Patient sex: M
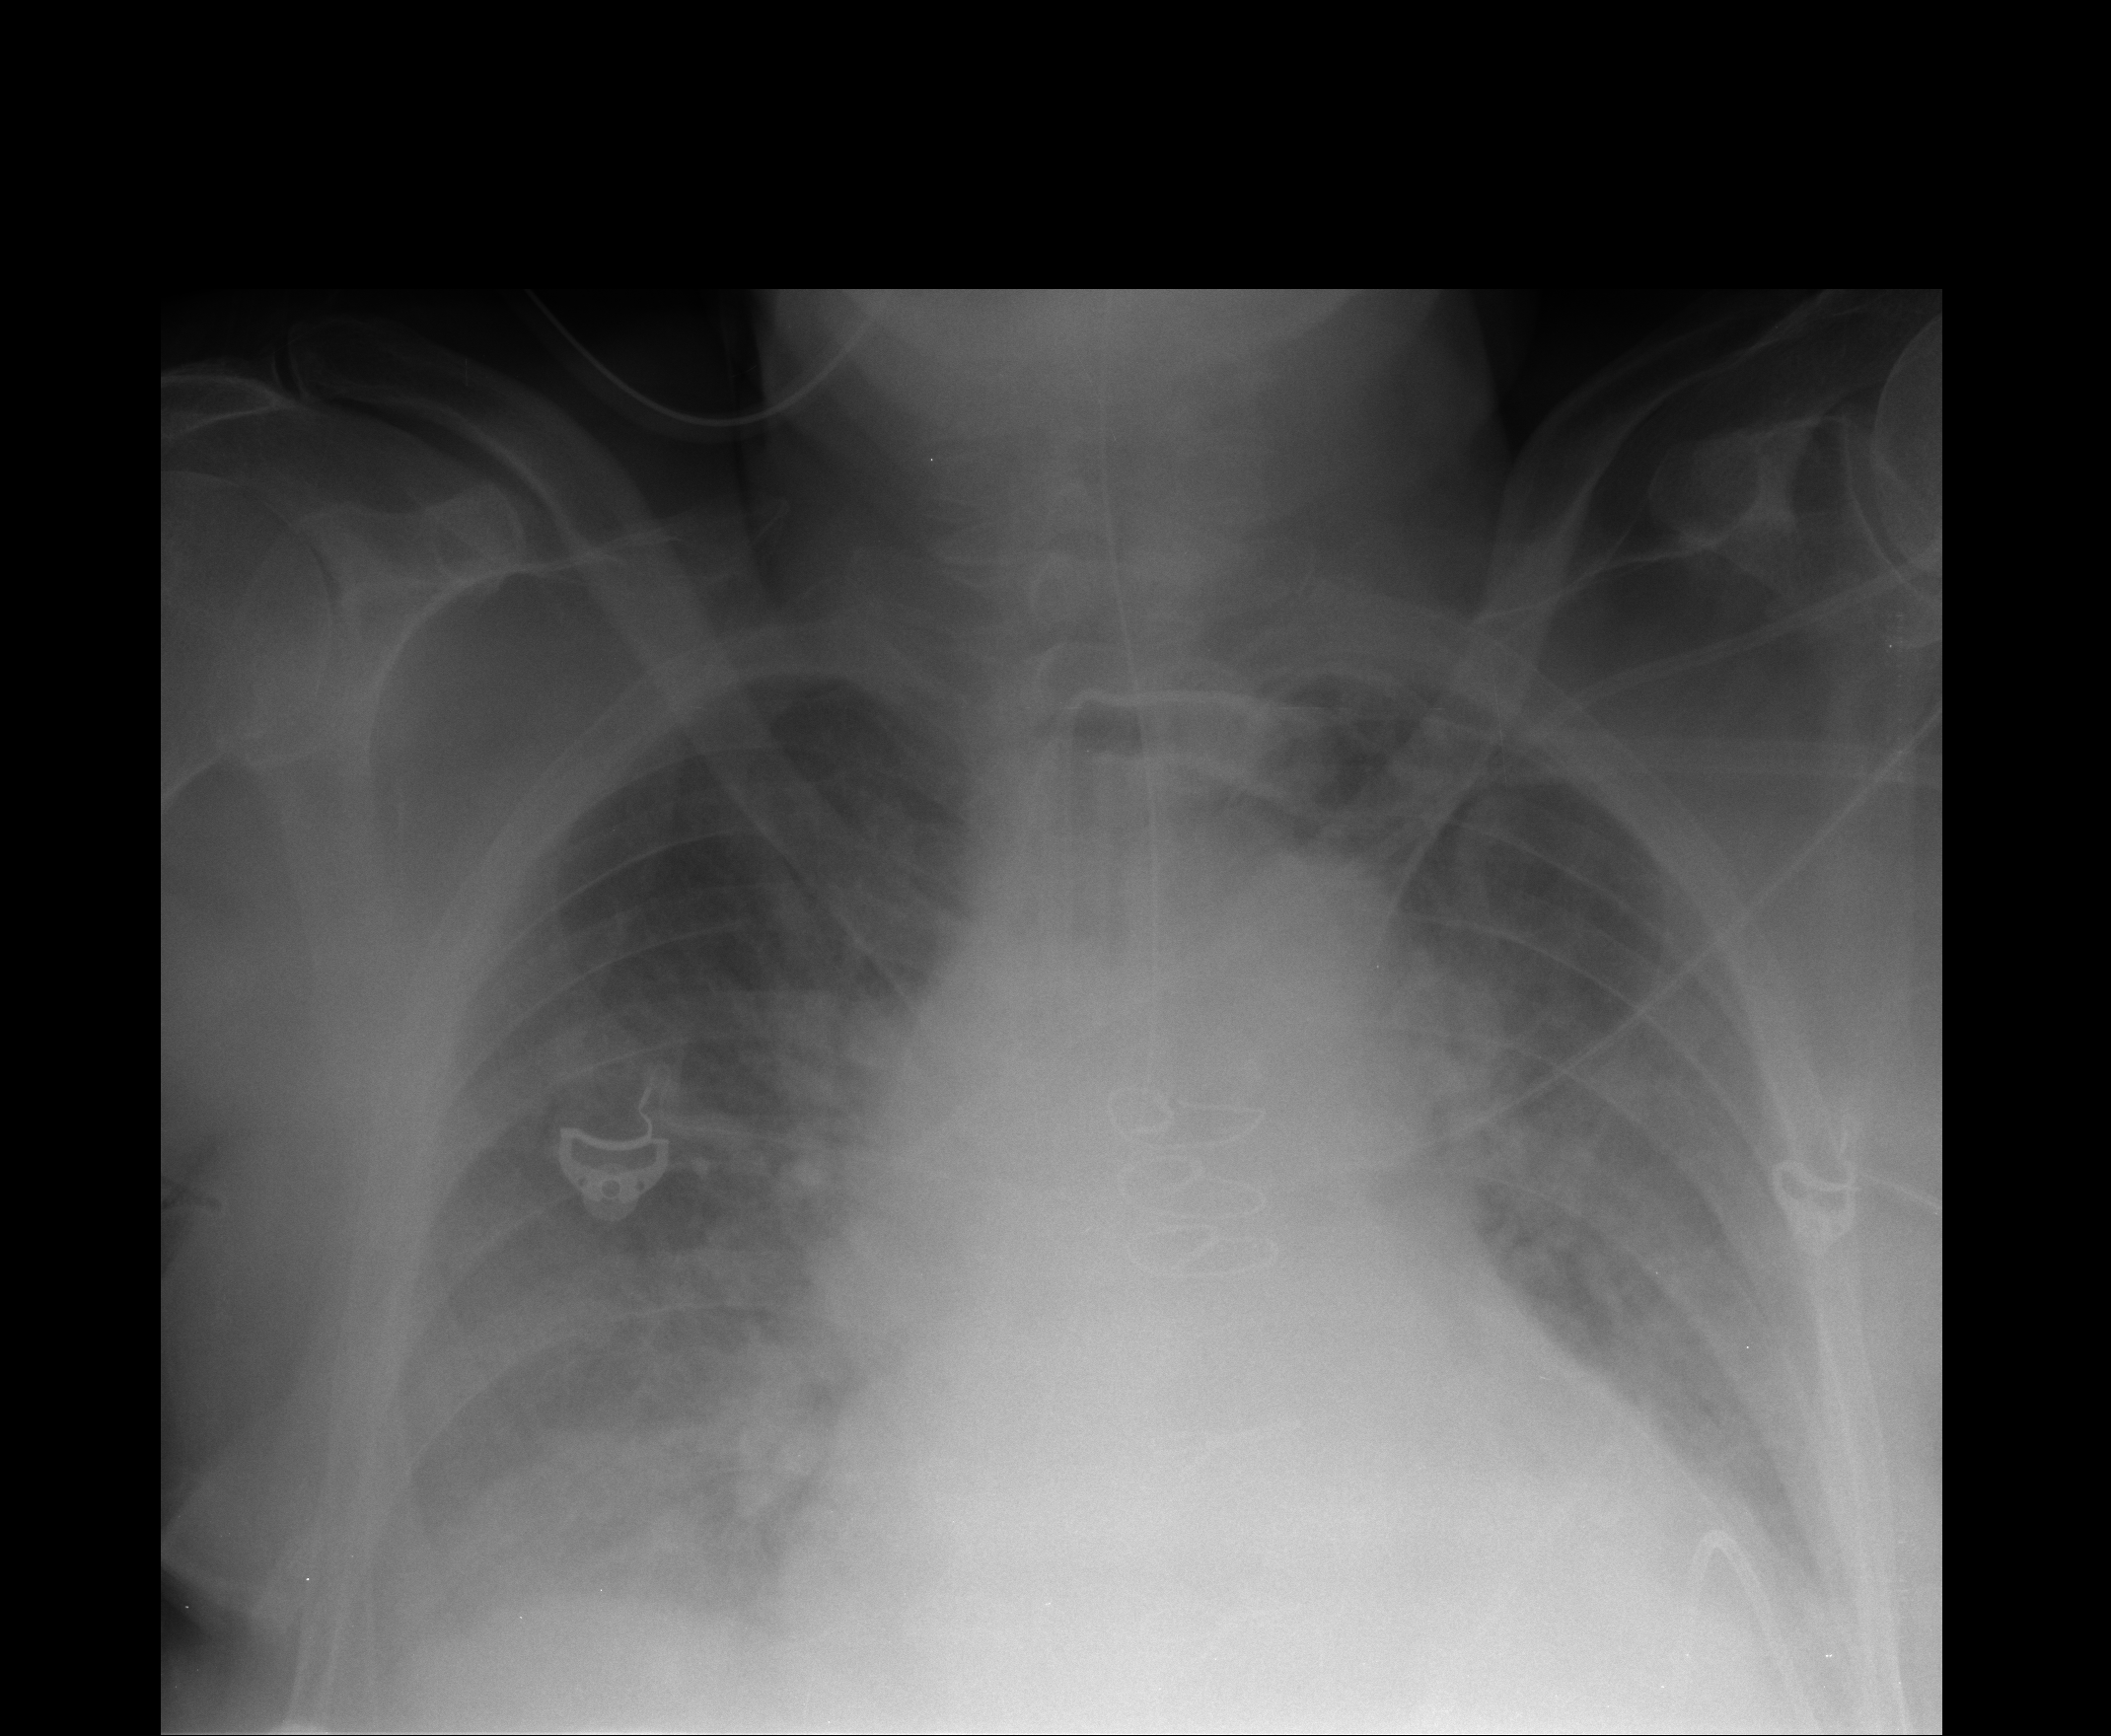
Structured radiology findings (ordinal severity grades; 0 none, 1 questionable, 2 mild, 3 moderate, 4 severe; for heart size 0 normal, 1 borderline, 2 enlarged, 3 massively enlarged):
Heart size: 2
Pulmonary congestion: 2
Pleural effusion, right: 2
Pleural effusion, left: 2
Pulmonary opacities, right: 2
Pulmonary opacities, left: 0
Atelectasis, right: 2
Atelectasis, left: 2